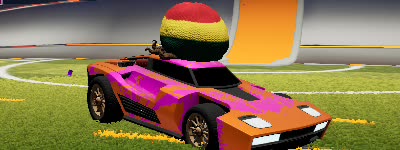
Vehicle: breakout